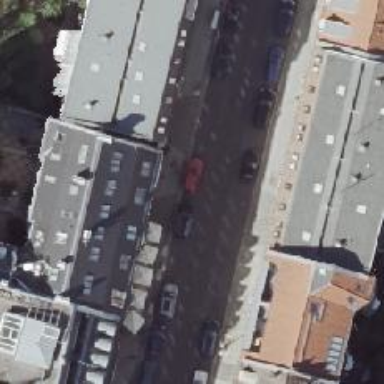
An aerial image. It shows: No parking allowed in this lane.